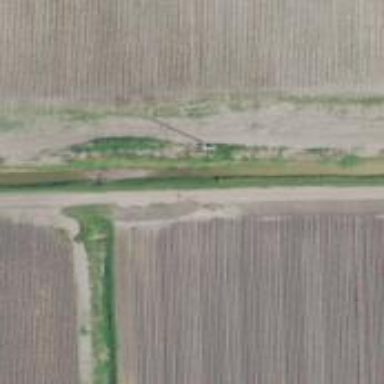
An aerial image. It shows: Power pole.